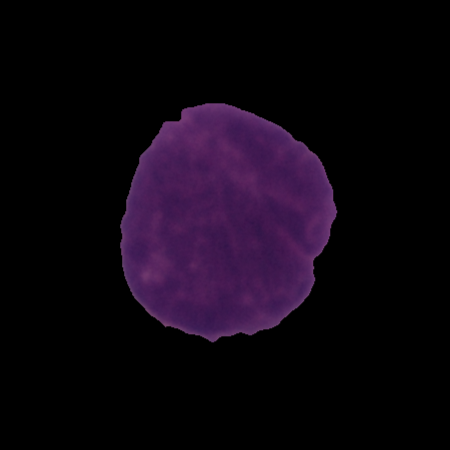
Label: cancer